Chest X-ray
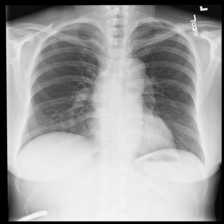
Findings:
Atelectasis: negative
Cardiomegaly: negative
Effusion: negative
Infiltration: negative
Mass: negative
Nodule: negative
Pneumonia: negative
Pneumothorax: negative
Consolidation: negative
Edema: negative
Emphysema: negative
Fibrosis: negative
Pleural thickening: negative
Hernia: negative